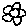
Label: flower